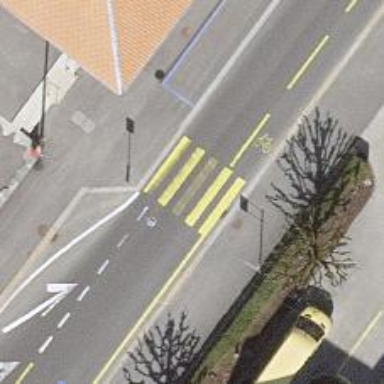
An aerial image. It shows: Uncontrolled zebra crossing with zebra markings.